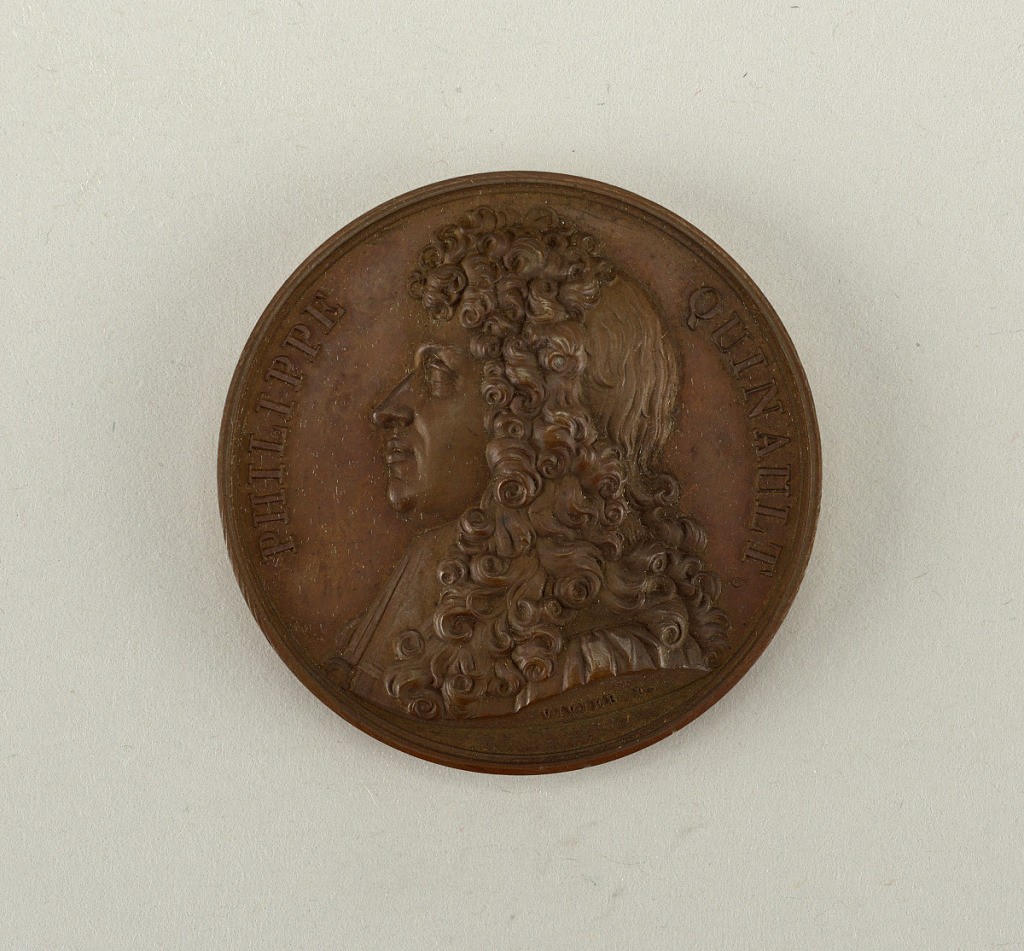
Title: Galerie métallique des grands hommes français (Great Men of France)
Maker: Pierre Joseph Demongé Chardigny, French, 1794 - 1866
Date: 1823
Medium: Cast bronze
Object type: Medal
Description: Bust of Jacques-Henri Bernardin de Saint-Pierre (1737 - 1814), to the left.